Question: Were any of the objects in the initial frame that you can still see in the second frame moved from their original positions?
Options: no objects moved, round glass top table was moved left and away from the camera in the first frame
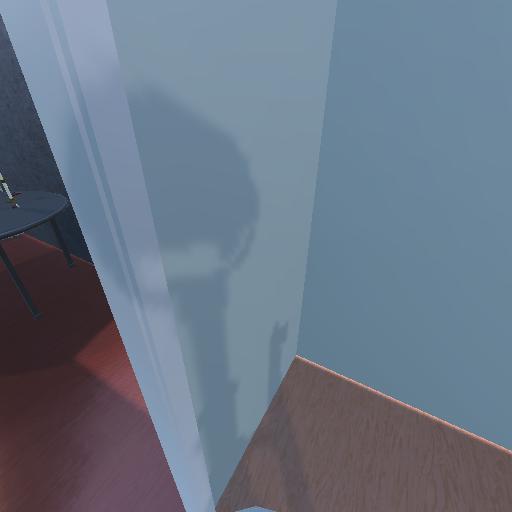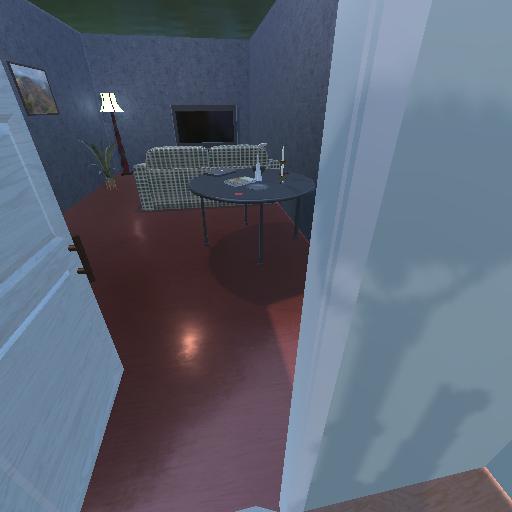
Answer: no objects moved